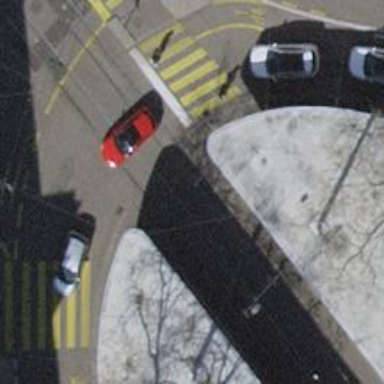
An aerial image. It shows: Tram stop with public transport connection.